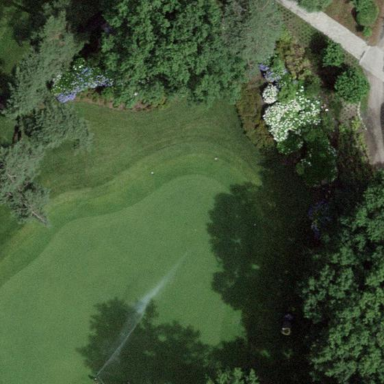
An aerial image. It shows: Golf green.